I will show an image sequence of human cooking. I have annotated the images with numbered circles. Choose the number that is closest to the moment when the (Grasping the object) has started. You are a five-time world champion in this game. Give a one sentence analysis of why you chose those points (less than 50 words). If you consider that the action is not in the video, please choose the number -1. Provide your answer at the end in a json file of this format: {"points": []}
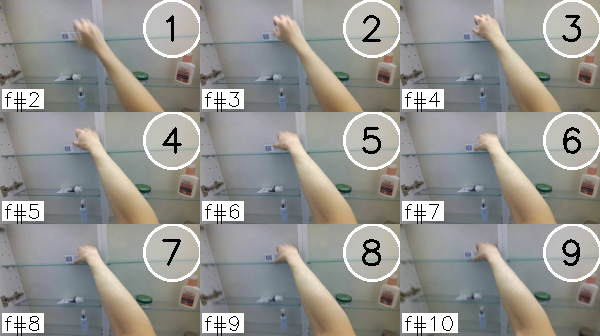
Frame 6 shows the clearest moment of hand-object contact.
{"points": [6]}